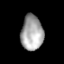
Tissue: lung
Cell type: Epithelial cells
Senescence score: 0.1714
Nuclear area (px): 755
Mean DAPI intensity: 166.517